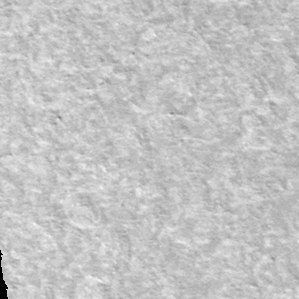
Label: frost